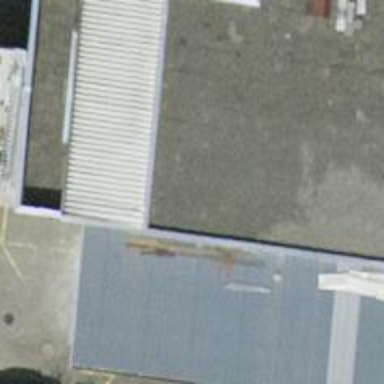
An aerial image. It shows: Car repair shop located in building.